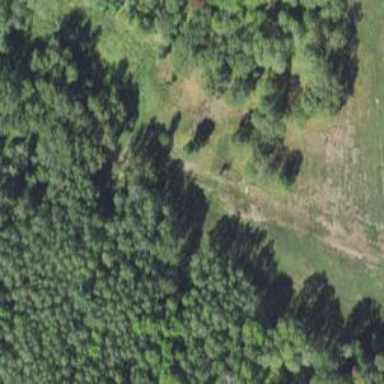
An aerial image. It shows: Abandoned railway with historical significance.